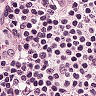
Metastatic tissue present: no